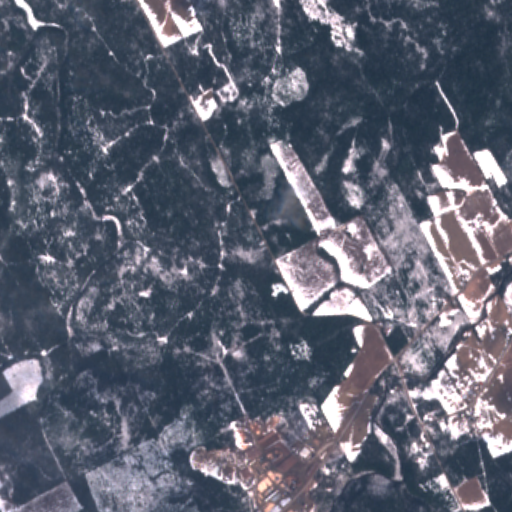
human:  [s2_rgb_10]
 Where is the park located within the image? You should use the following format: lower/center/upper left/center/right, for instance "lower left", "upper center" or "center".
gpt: The park is located in the lower right of the image.
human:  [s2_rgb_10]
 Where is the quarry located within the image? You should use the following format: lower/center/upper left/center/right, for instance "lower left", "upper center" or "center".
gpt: The quarry is located in the lower right of the image.
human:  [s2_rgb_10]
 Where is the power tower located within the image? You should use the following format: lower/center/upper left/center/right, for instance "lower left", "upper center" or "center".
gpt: There is no power tower in the image.